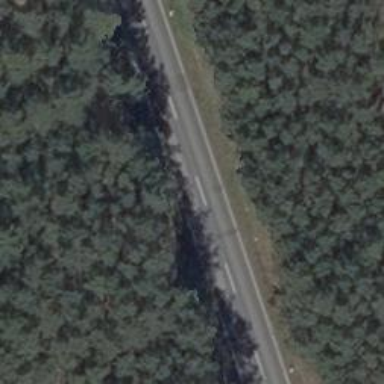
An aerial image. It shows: Primary road with asphalt surface.